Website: walmart
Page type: receipt
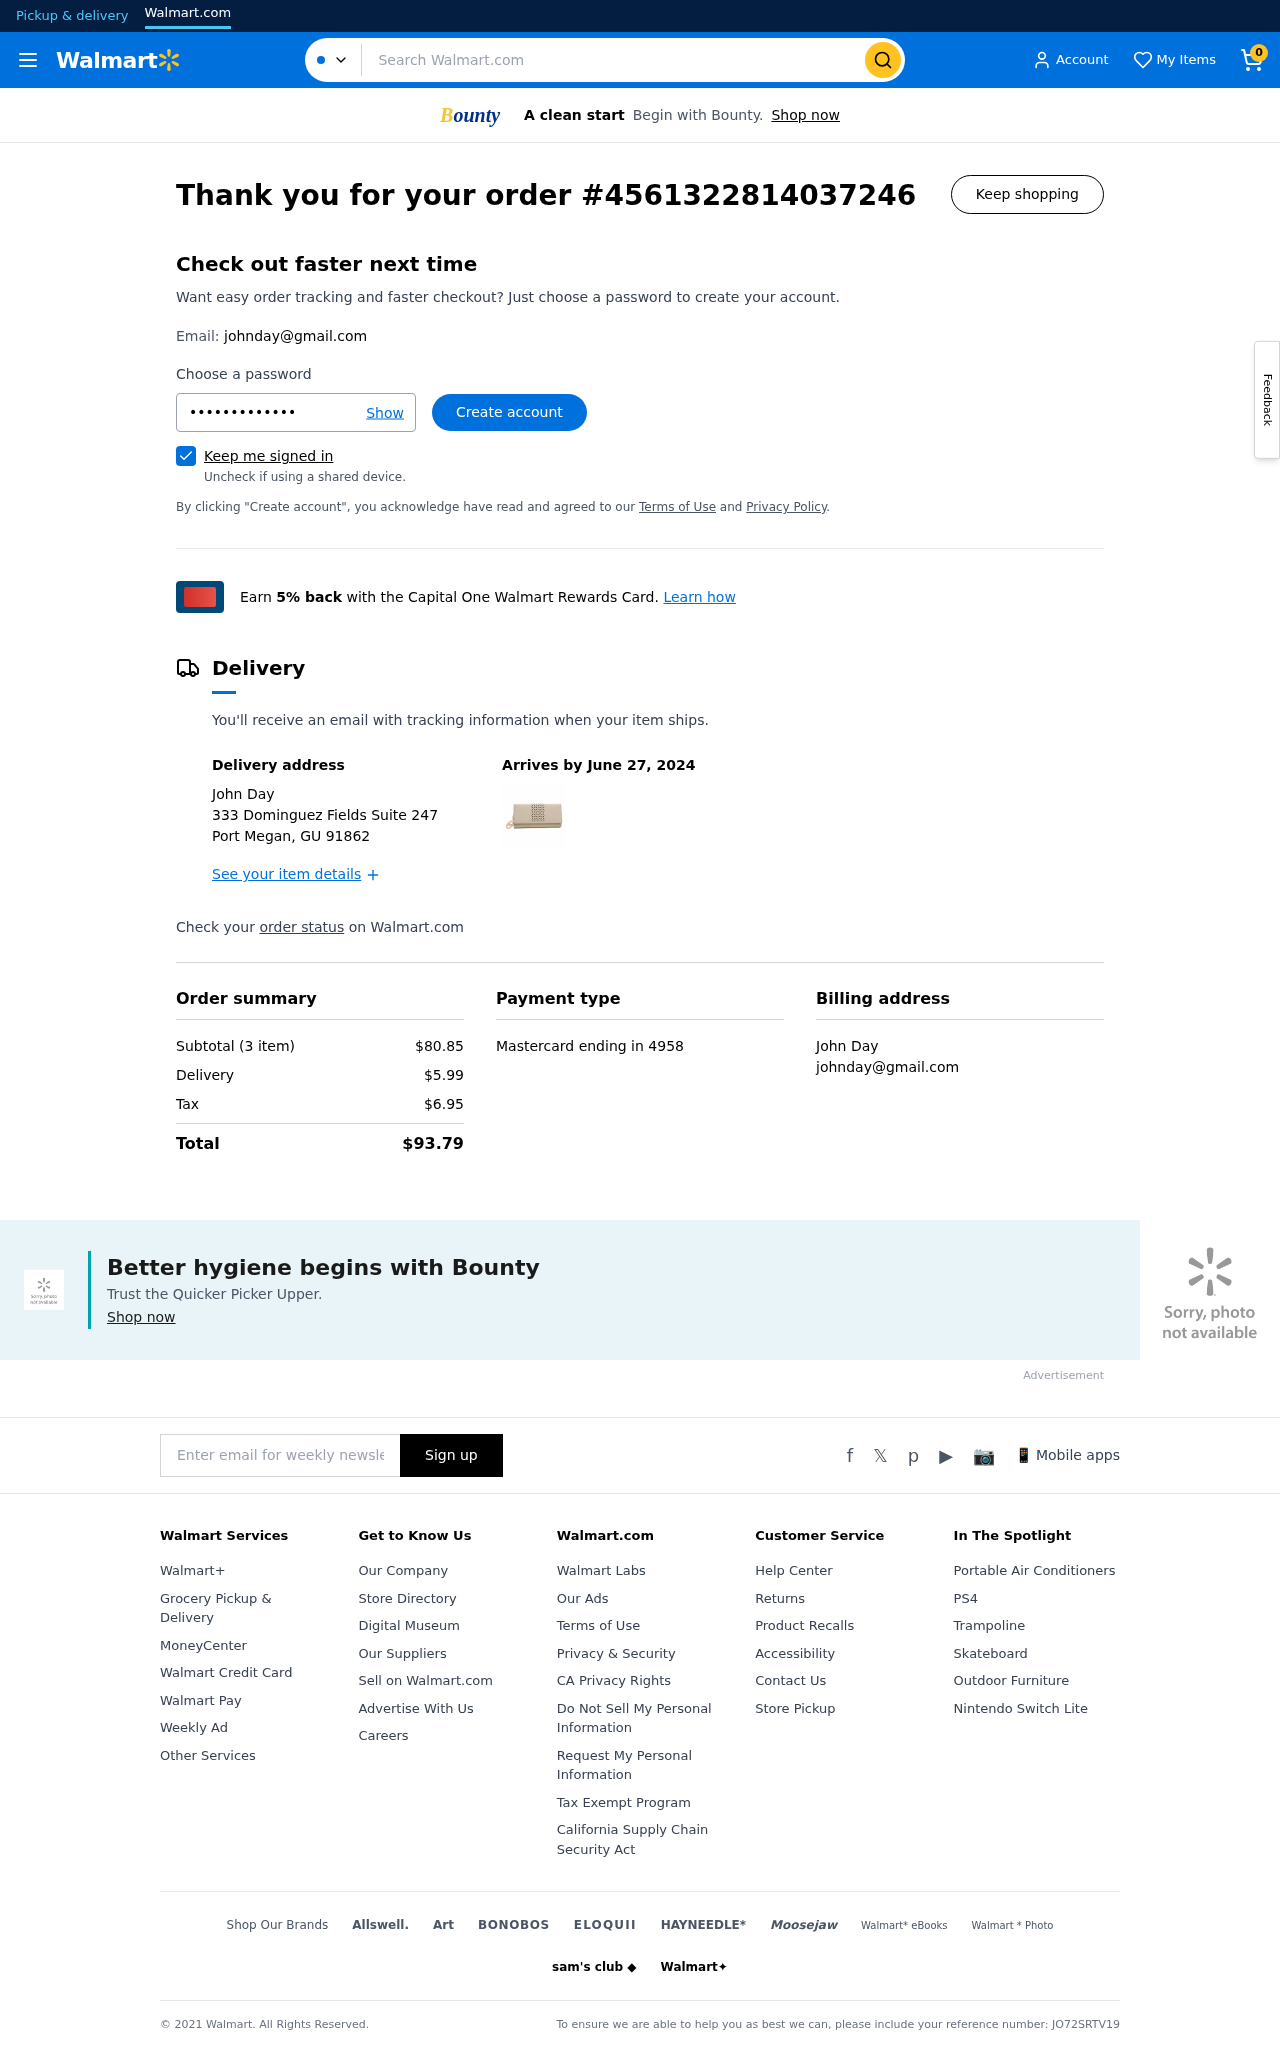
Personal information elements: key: PII_CARD_LAST4
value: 4958
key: PII_CARD_TYPE
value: Mastercard
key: PII_CITY_STATE_ZIP
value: Port Megan, GU 91862
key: PII_EMAIL
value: johnday@gmail.com
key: PII_EMAIL2
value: johnday@gmail.com
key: PII_FULLNAME
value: John Day
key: PII_FULLNAME2
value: John Day
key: PII_STREET
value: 333 Dominguez Fields Suite 247
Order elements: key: ORDER_NUM_ITEMS
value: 0
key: ORDER_ID
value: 4561322814037246
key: ORDER_DELIVERY_DATE
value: June 27, 2024
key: ORDER_NUM_ITEMS
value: Subtotal (3 item)
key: ORDER_SUBTOTAL
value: $80.85
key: ORDER_SHIPPING_COST
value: $5.99
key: ORDER_TAX
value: $6.95
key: ORDER_TOTAL
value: $93.79
Search elements: key: HEADER_SEARCH
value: Search Walmart.com